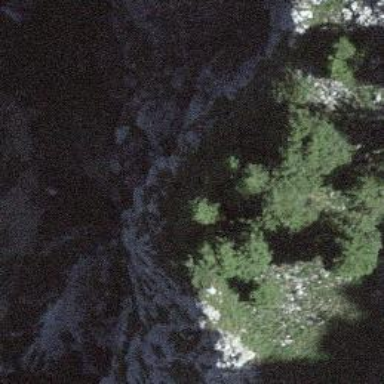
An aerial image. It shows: Cliff in nature.